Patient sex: M
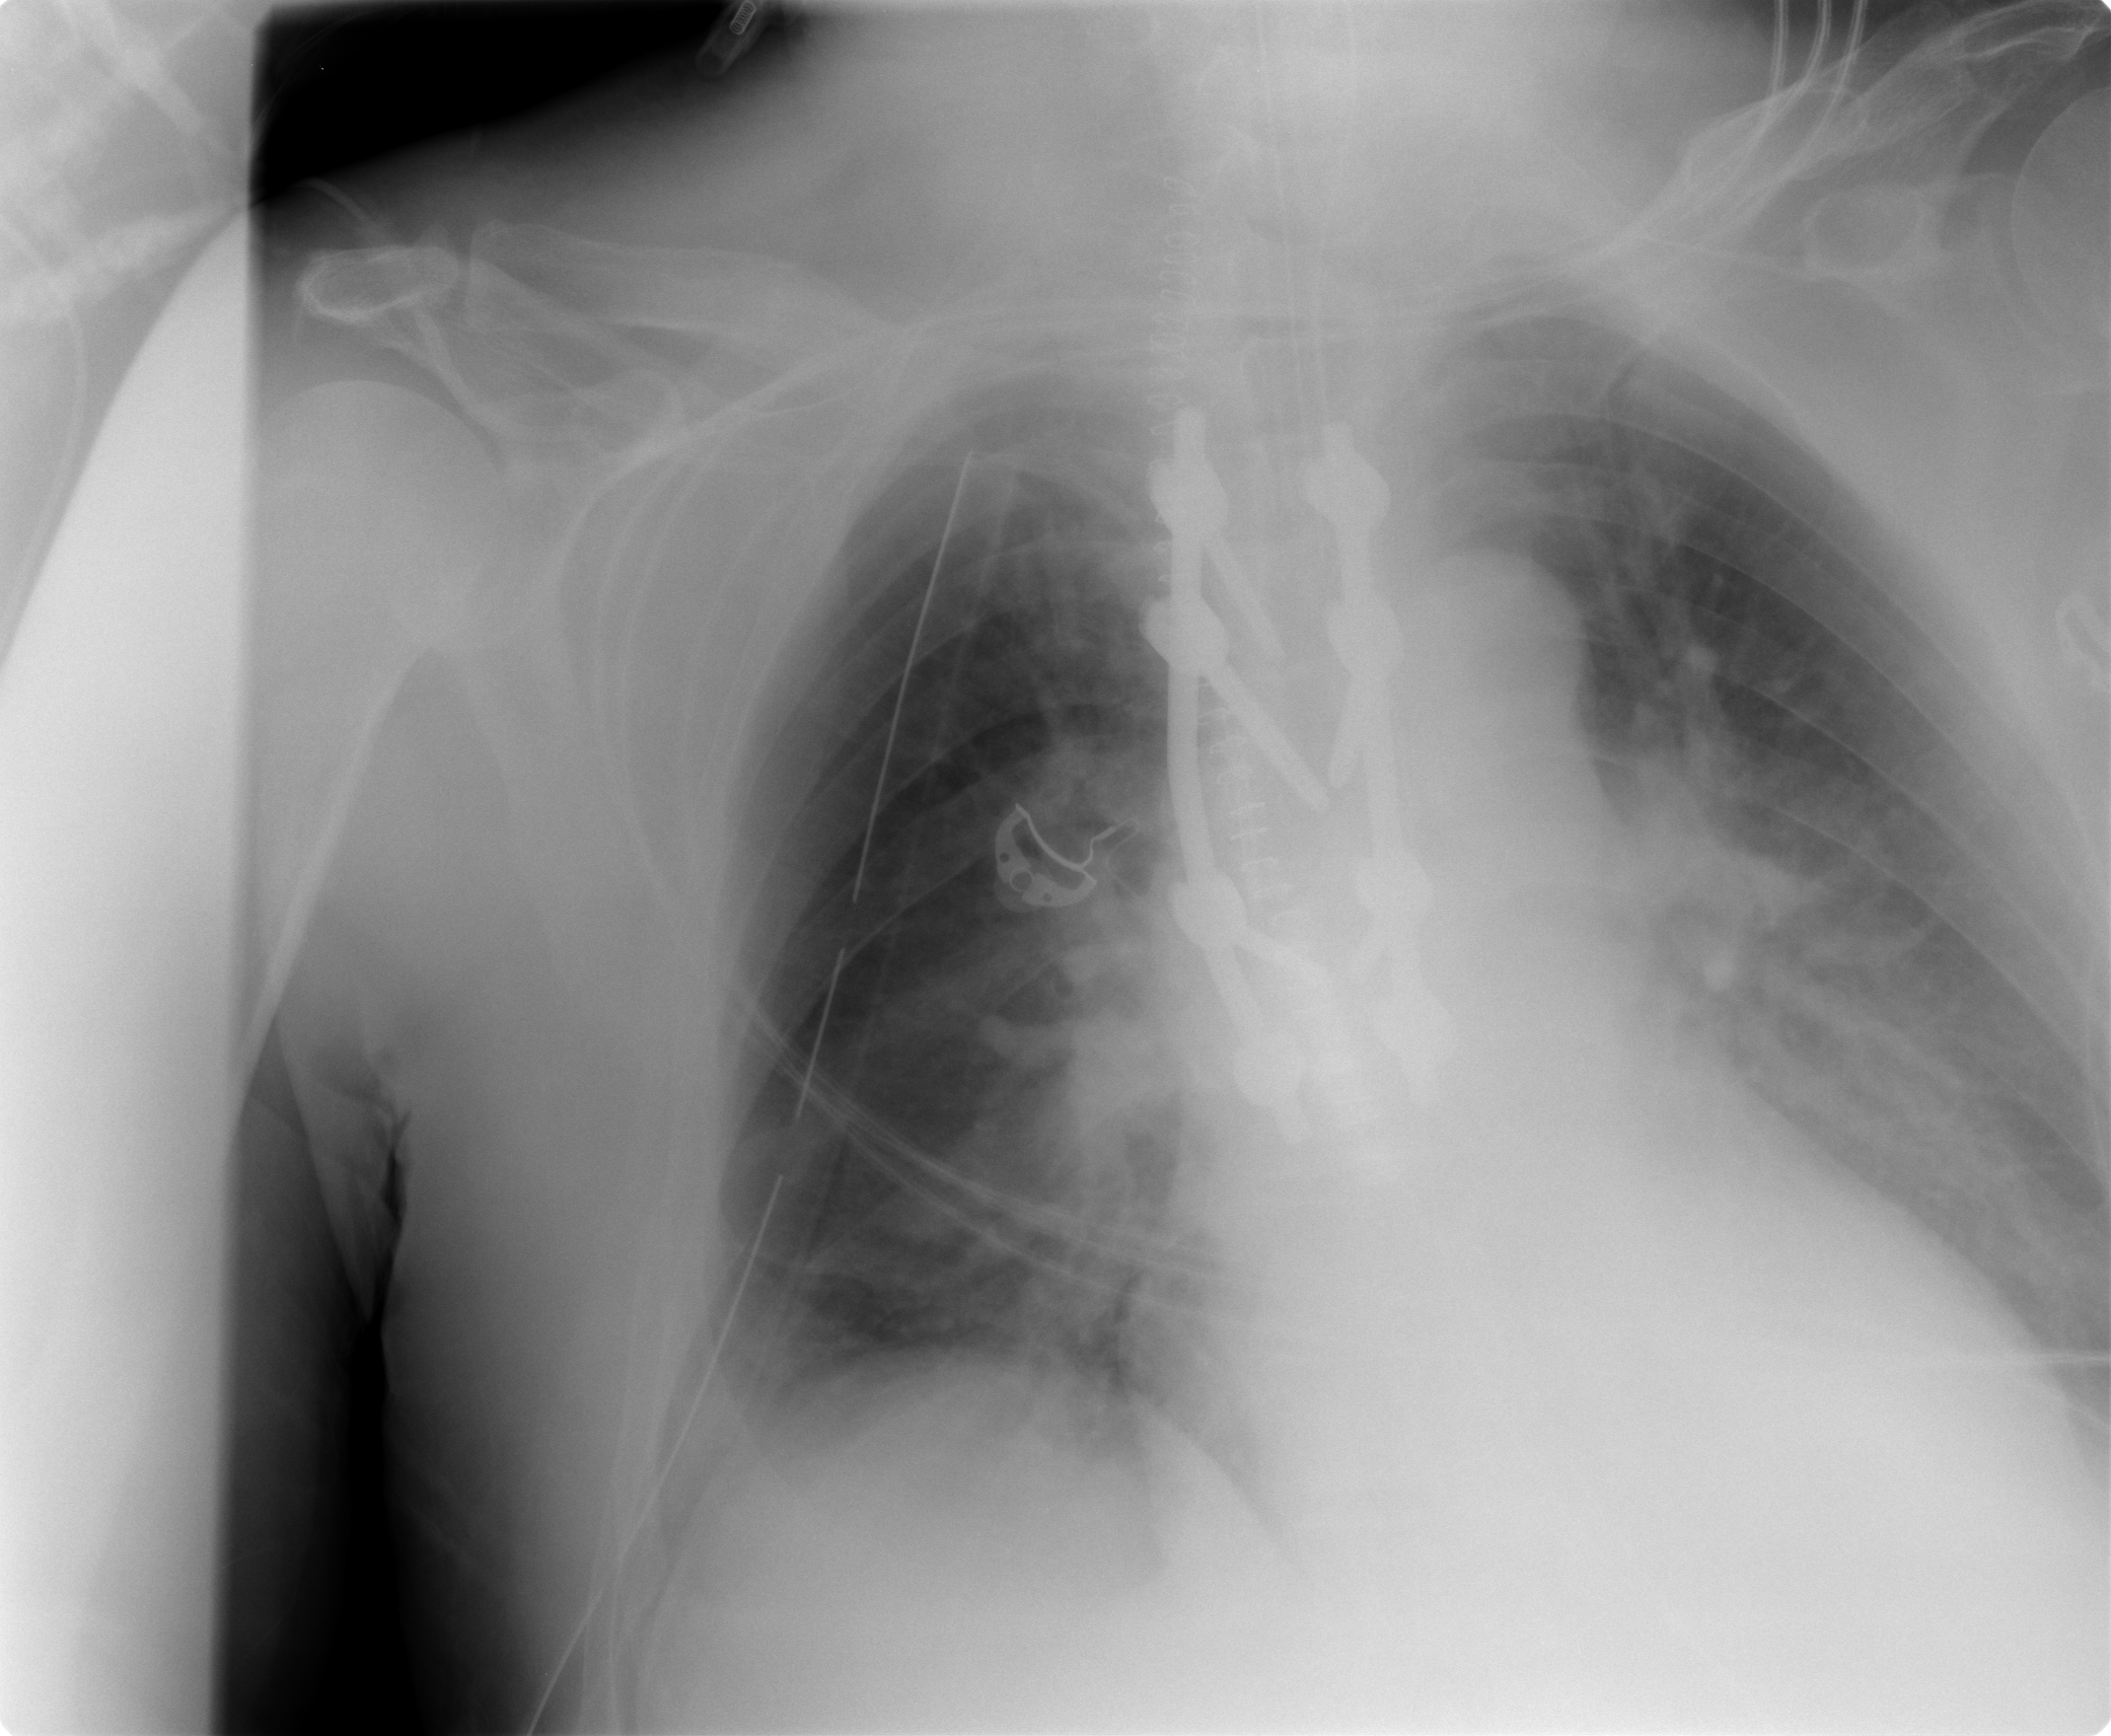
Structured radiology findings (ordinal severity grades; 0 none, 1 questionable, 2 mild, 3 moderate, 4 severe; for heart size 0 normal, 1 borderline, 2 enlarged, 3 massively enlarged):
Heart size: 2
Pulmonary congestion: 2
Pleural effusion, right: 2
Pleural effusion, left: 2
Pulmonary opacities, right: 0
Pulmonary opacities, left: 0
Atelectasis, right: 2
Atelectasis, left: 2